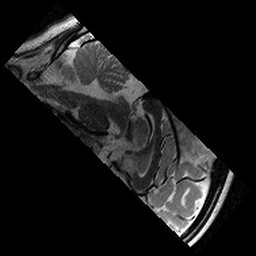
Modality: T2w
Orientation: sagittal
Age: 9
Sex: female
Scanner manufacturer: siemens
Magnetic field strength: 3 T
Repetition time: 9.23 s
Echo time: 0.067 s